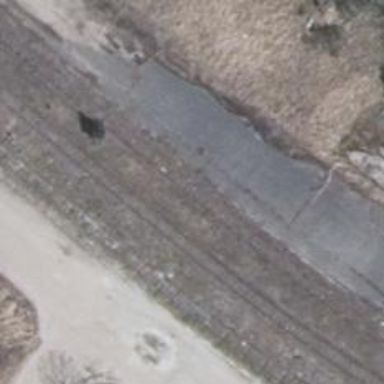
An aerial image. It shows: Disused railway spur.